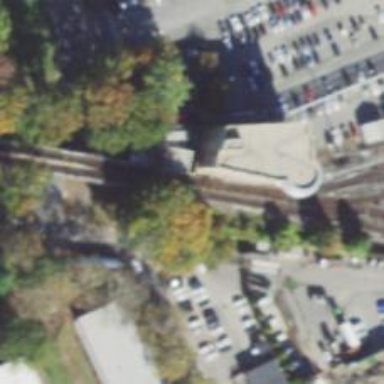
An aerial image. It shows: Bridge over electrified rail yard.